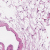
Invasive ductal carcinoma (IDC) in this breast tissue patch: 0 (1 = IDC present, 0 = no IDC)